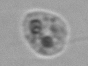
Label: Amoeba